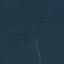
Land use / land cover class: Forest